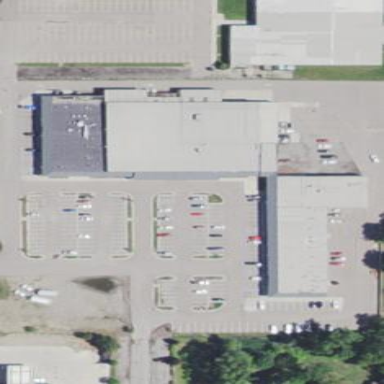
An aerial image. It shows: Retail area.